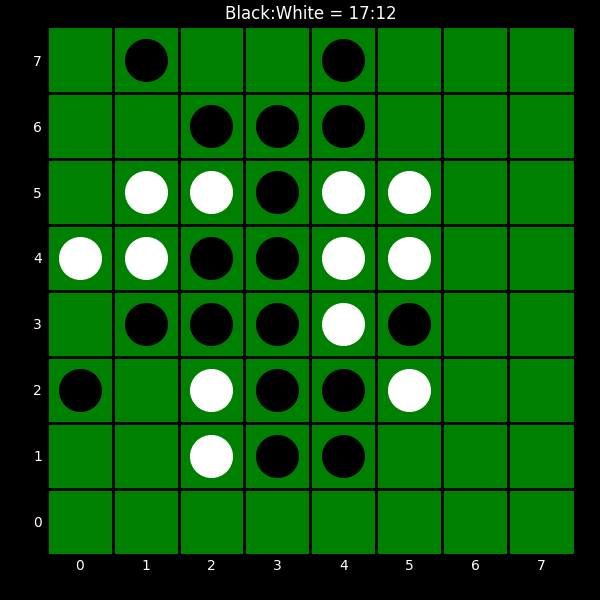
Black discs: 17
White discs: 12